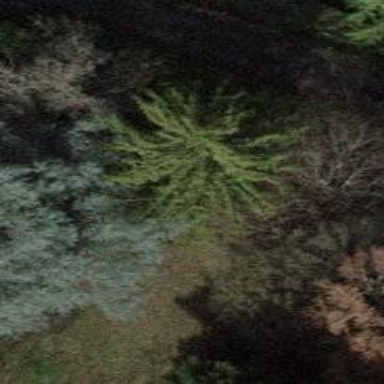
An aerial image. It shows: Evergreen tree with needle-leaved leaves.